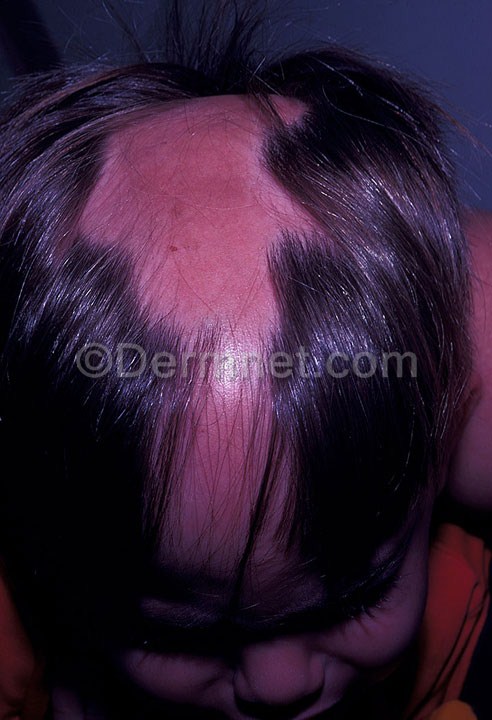
Disease: Nail Fungus and other Nail Disease